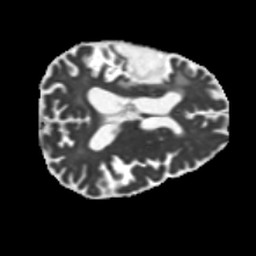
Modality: MD
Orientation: axial
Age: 58
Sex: male
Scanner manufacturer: siemens
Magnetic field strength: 3 T
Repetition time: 5.25 s
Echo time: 0.08 s